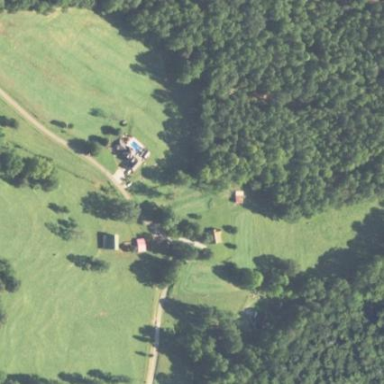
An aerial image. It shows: Farm.